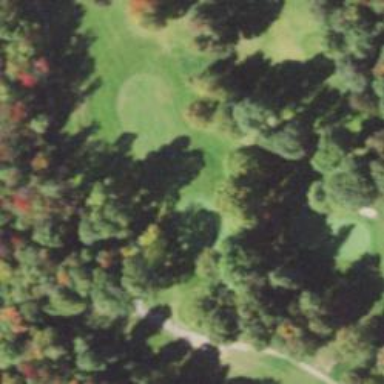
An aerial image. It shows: Golf hole.